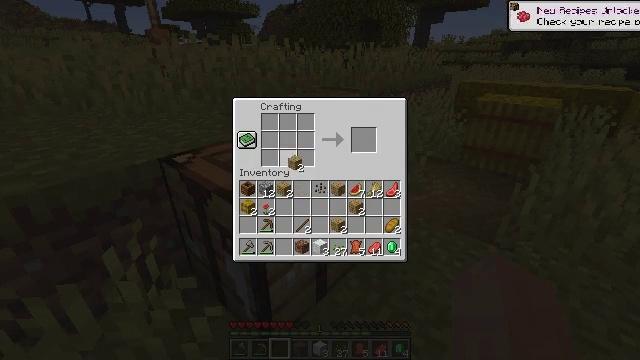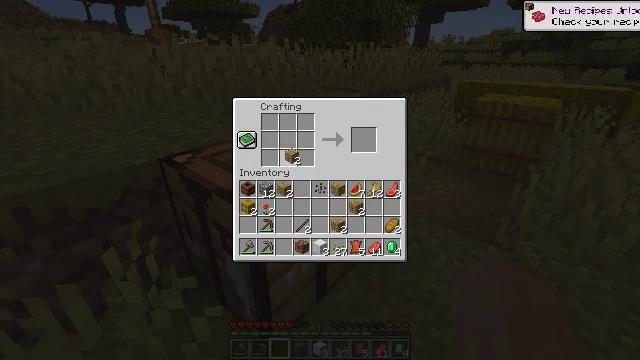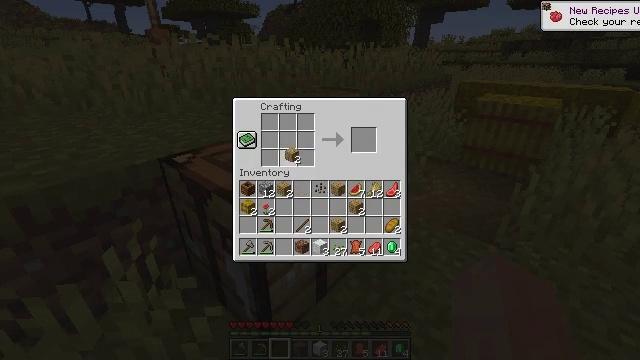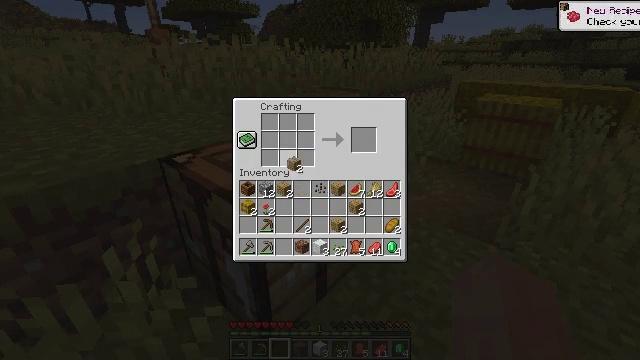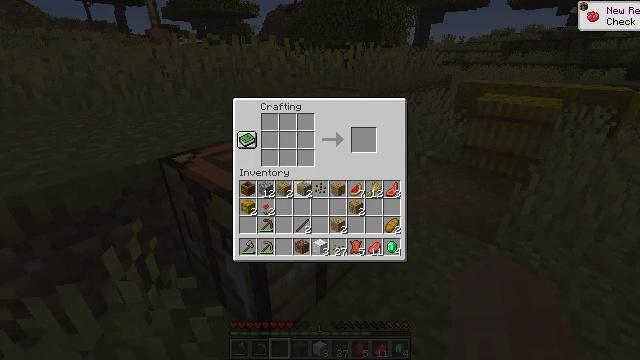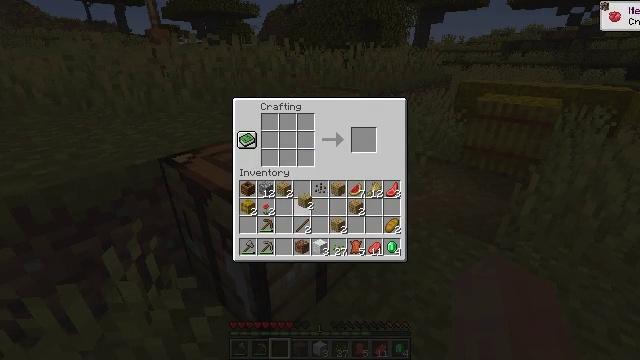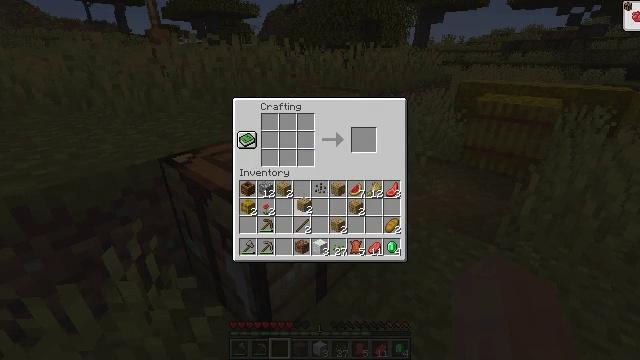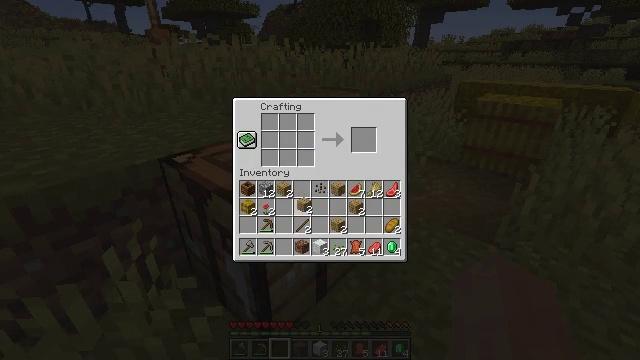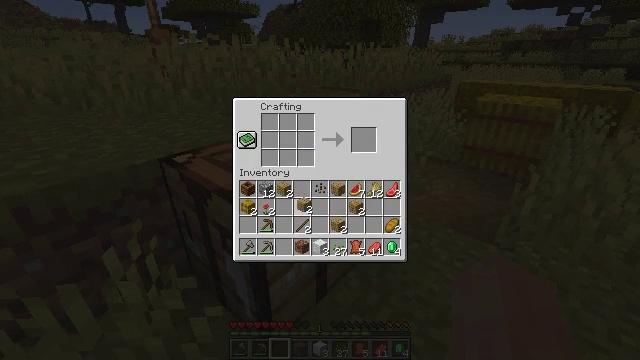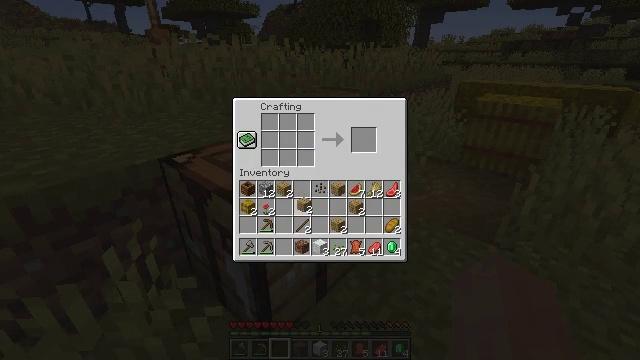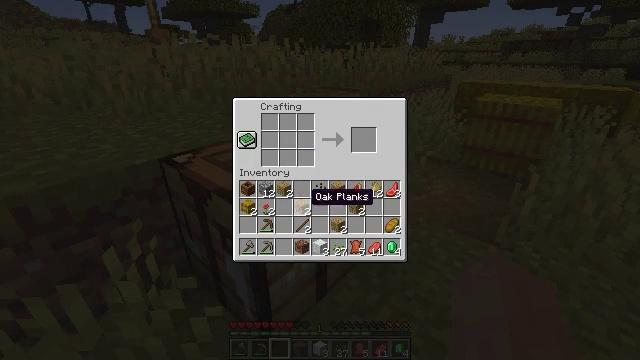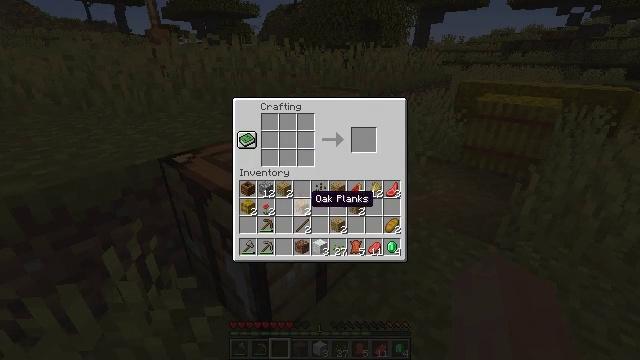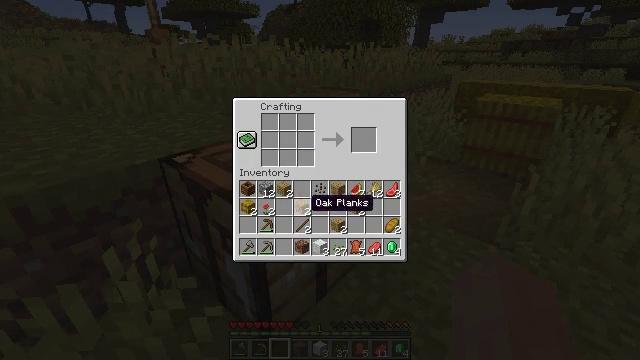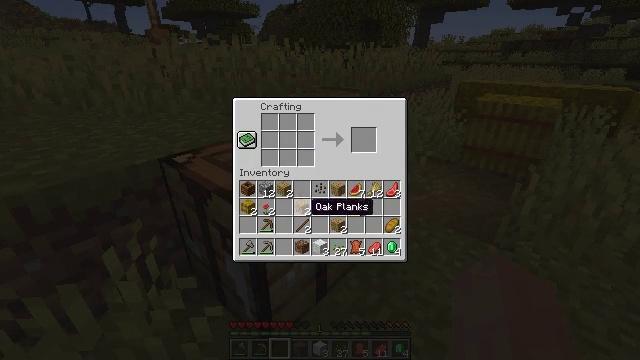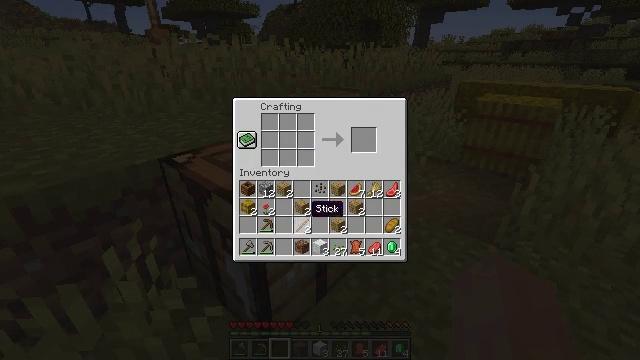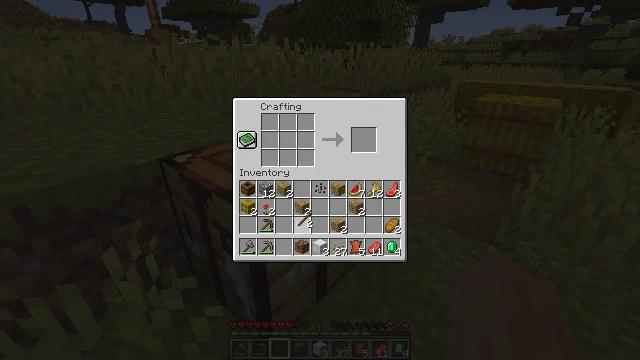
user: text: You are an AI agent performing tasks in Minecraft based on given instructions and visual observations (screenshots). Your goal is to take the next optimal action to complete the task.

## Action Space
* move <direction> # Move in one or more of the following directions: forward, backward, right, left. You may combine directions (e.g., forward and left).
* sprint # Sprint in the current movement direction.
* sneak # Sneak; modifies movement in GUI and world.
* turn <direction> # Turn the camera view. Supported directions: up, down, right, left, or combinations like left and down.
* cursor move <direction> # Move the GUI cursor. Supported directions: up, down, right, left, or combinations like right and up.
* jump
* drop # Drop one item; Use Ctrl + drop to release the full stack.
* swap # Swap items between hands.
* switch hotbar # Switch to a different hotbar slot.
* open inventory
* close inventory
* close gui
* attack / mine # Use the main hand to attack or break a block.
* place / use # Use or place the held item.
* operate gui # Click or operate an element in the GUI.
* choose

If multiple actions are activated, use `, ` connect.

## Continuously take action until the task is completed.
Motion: motion action
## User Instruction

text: Use cobblestone to make a stone hoe.
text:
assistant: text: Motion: cursor move up
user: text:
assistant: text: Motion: no_op
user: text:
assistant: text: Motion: cursor move down
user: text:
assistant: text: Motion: cursor move right and down
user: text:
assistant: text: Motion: cursor move down
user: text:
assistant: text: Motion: no_op
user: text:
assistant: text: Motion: no_op
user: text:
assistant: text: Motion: operate gui
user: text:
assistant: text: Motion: operate gui
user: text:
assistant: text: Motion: no_op
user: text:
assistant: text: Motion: no_op
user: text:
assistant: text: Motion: no_op
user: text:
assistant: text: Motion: no_op
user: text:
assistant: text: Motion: no_op
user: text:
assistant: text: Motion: operate gui
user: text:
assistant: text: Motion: operate gui
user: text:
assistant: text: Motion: cursor move up
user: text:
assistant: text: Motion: cursor move up
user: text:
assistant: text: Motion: cursor move up
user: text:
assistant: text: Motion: cursor move up
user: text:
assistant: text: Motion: no_op
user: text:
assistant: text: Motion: no_op
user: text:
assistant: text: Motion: no_op
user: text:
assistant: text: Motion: choose
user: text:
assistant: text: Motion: choose
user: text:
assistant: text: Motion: choose
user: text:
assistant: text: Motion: choose
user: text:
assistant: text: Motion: choose
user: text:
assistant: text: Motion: choose
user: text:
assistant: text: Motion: cursor move down